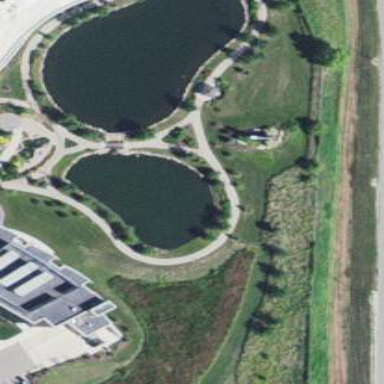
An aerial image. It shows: Pond surrounded by natural water.